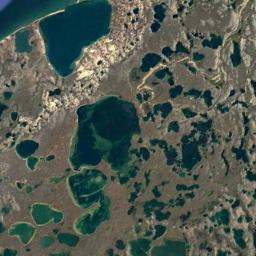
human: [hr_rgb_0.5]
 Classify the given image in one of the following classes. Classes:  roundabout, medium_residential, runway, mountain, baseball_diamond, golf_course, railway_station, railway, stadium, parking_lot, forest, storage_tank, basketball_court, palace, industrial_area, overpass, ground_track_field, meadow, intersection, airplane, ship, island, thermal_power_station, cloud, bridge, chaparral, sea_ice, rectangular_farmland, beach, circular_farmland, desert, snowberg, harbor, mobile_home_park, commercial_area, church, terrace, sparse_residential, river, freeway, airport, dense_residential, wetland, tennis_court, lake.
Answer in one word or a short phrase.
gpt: wetland